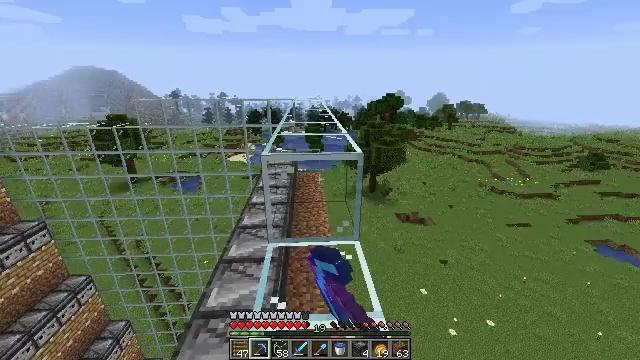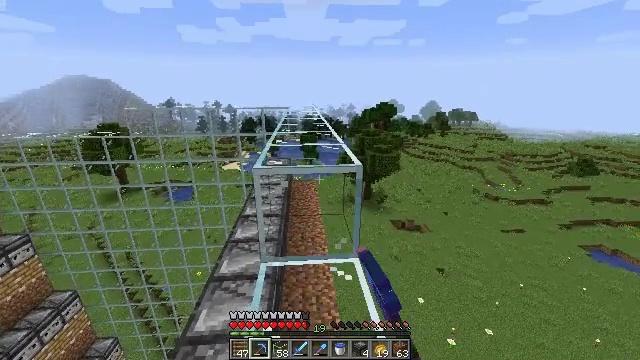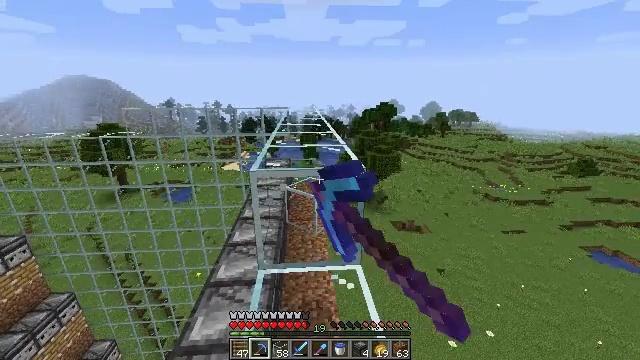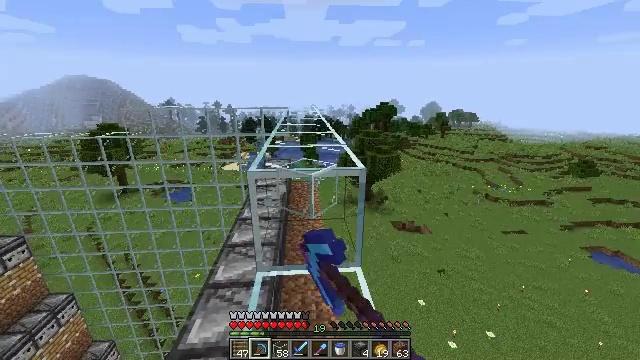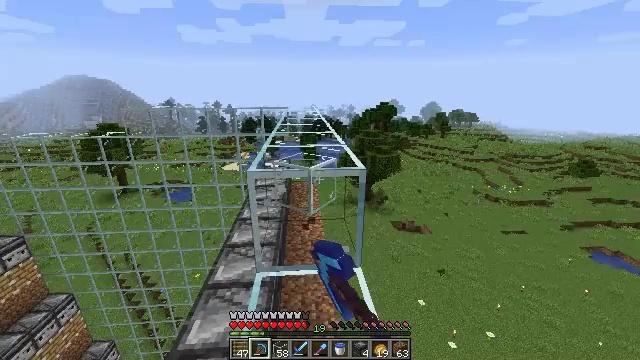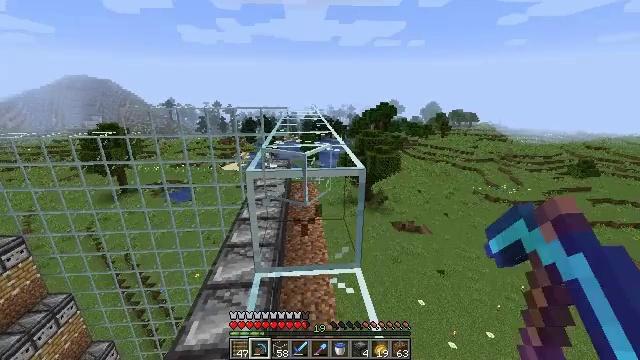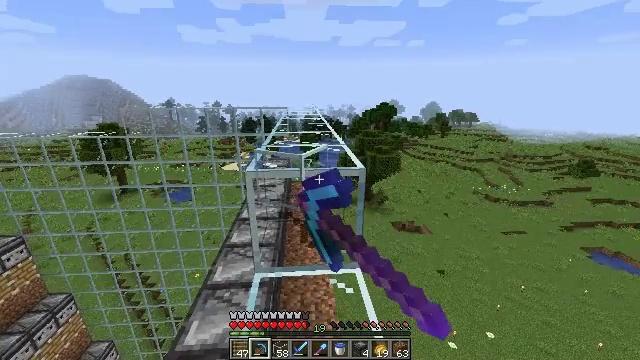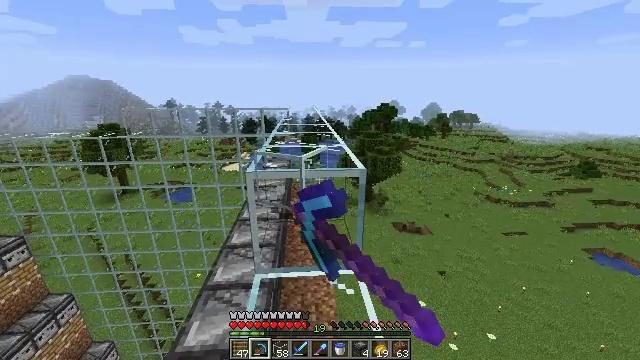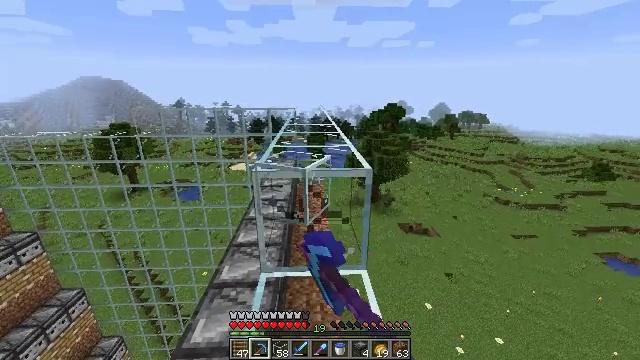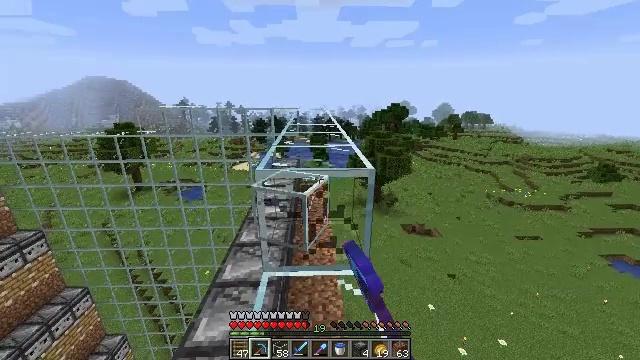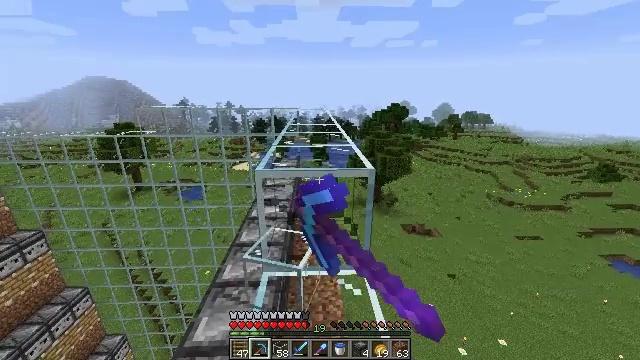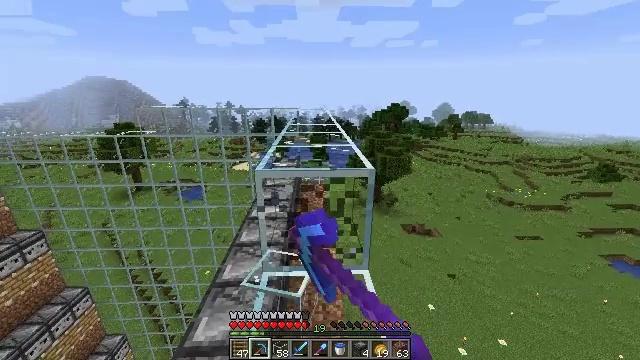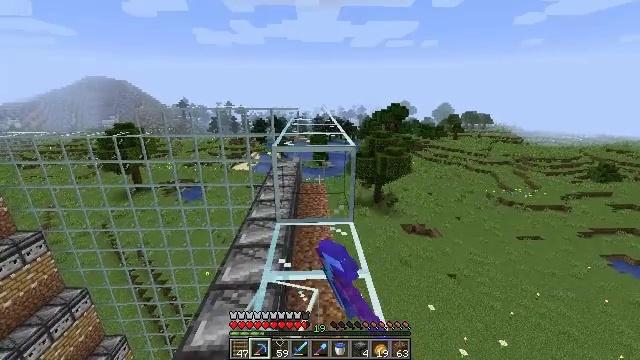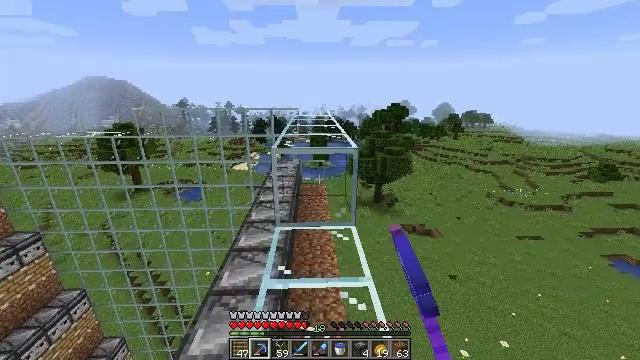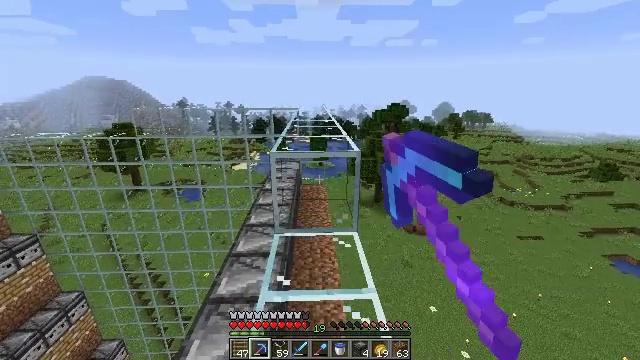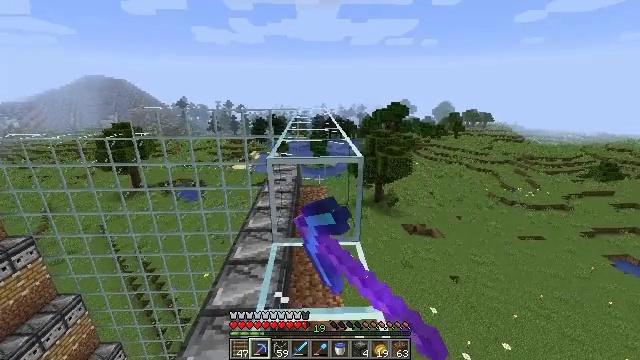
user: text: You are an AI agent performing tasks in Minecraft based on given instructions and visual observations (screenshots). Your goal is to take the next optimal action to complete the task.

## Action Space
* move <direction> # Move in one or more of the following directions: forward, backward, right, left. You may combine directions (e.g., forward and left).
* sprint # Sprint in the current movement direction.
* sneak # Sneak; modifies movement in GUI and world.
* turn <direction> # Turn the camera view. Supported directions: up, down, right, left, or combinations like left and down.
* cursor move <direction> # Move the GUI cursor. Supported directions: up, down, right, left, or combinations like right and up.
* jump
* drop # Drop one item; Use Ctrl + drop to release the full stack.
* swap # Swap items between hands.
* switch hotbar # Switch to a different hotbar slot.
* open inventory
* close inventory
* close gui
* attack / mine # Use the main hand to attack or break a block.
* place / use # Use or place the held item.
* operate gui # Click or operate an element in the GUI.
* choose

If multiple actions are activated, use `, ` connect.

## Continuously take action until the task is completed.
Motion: motion action
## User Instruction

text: Break the glass block.
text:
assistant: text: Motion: turn right and up, attack / mine
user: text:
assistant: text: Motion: attack / mine
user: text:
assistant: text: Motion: attack / mine
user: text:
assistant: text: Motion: attack / mine
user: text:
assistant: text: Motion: attack / mine
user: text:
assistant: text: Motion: attack / mine
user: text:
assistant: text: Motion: attack / mine
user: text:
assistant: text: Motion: turn left, attack / mine
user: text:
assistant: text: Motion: attack / mine
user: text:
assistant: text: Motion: attack / mine
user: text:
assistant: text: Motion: attack / mine
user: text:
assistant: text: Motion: move forward, attack / mine
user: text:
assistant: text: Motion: move forward, attack / mine
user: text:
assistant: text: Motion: move forward, attack / mine
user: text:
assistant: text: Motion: move forward, attack / mine
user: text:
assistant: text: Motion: move forward, attack / mine
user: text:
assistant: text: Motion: attack / mine
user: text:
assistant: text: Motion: attack / mine
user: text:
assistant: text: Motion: attack / mine
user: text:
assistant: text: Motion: attack / mine
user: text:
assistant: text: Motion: attack / mine
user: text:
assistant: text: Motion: attack / mine
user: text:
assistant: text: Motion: attack / mine
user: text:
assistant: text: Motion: attack / mine
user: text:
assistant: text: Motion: attack / mine
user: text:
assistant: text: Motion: move forward, attack / mine
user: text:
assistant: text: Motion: move forward, attack / mine
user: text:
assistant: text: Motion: move forward, attack / mine
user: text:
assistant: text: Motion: move forward, attack / mine
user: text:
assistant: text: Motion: move forward, attack / mine